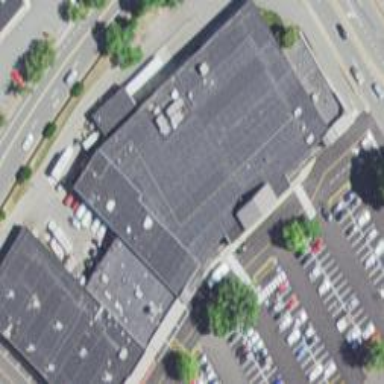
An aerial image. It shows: Supermarket.